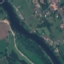
Land use / land cover: River